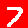
Digit: 7